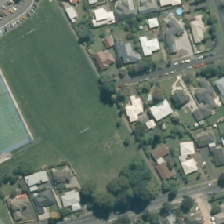
Land cover: urban_parkland